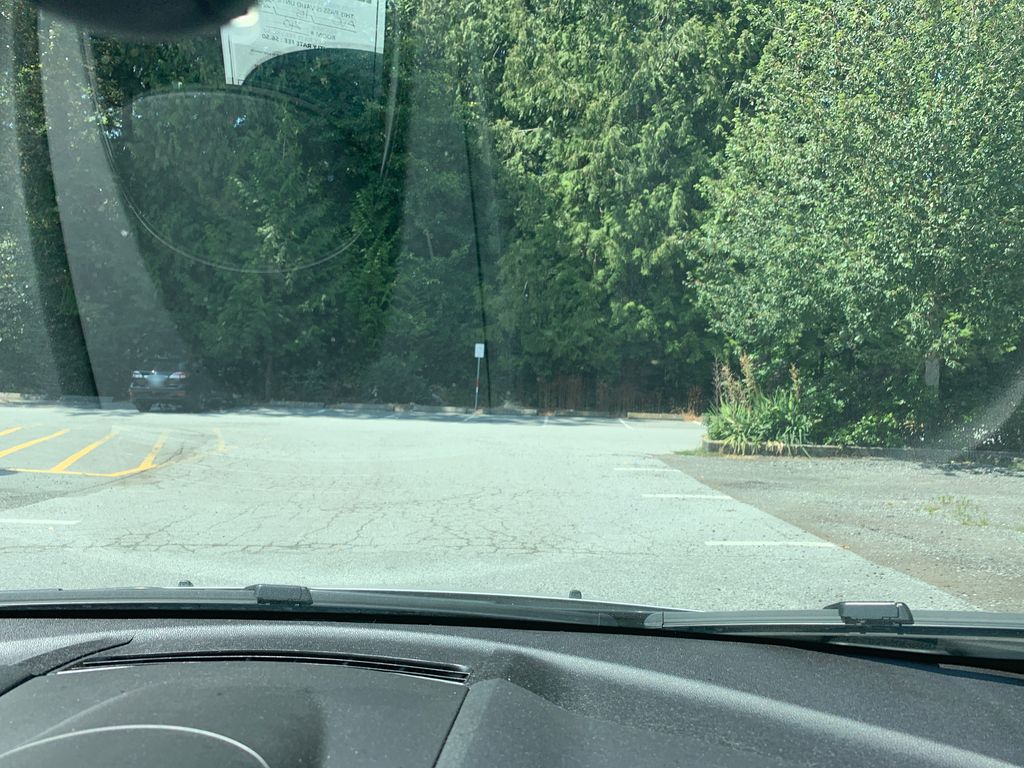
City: vancouver